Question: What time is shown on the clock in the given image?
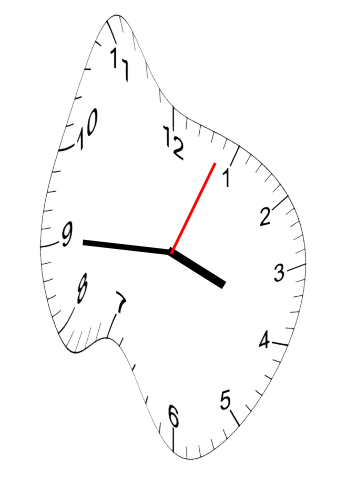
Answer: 03:45:04